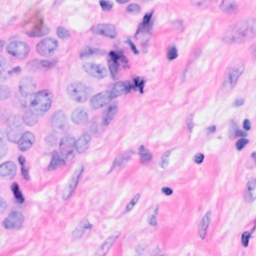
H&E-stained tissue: Breast